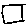
Label: square